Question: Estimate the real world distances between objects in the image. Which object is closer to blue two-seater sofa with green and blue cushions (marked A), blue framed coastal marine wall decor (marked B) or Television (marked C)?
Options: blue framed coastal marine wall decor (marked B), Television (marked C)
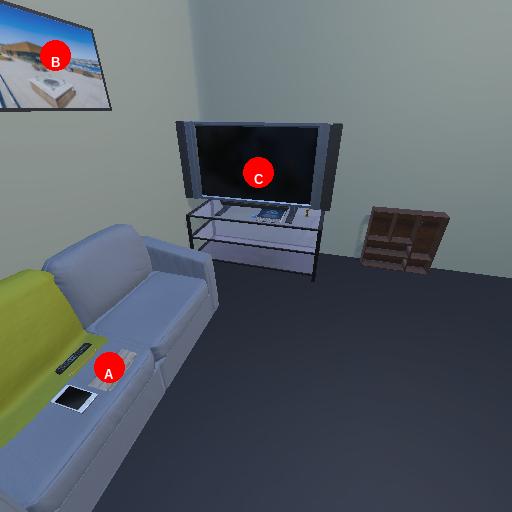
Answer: blue framed coastal marine wall decor (marked B)